Question:
Using EF6 / VS 2013, I have created an ADO.NET Entity Data Model. This model uses three views, stored in SQL Server, to prepare the data in a suitable form from an existing system. One for Users (vw_Users), one for Roles (vw_Roles) and a cross-reference/association view (vw_UserRoles).
When the User and Role entities are mapped, the application compiles and executes without issue. However, when I add the Association between User and Role and map it to the vw_UserRoles view, I get an EntityCommandCompilationException with an inner exception, KeyNotFoundException {"The given key was not present in the dictionary."}.
'''
An exception of type 'System.Data.Entity.Core.EntityCommandCompilationException' occurred in mscorlib.dll but was not handled in user code
Additional information: An error occurred while preparing the command definition. See the inner exception for details.
'''
To me it just feels like a bug but I am new to a lot of the EF and it could be to do with connecting to views. Out of interest I implemented this trick to <URL> but it made no difference.
UPDATE #1: I created a new web application with a new SQL Server database. I created the underlying tables with relationships and a view for each table. When I create a entity model based on the tables, I have no problems -- even with the association. When I created a model from the views, I get the KeyNotFoundException. Note: I have corrected the keys and added and mapped the association on the second, view-based model. You can download the project from here - <URL>
UPDATE #2: I have logged this as an issue with MS @ Codeplex - <URL>
I'm still stumped on this one and am really keen to complete this using a series of views. Any thoughts? Please....?
---
Full Exception:
'''
System.Data.Entity.Core.EntityCommandCompilationException was unhandled by user code
HResult=-<PHONE>
Message=An error occurred while preparing the command definition. See the inner exception for details.
Source=EntityFramework
StackTrace:
at System.Data.Entity.Core.EntityClient.Internal.EntityCommandDefinition..ctor(DbProviderFactory storeProviderFactory, DbCommandTree commandTree, DbInterceptionContext interceptionContext, IDbDependencyResolver resolver, BridgeDataReaderFactory bridgeDataReaderFactory, ColumnMapFactory columnMapFactory)
at System.Data.Entity.Core.EntityClient.Internal.EntityProviderServices.CreateCommandDefinition(DbProviderFactory storeProviderFactory, DbCommandTree commandTree, DbInterceptionContext interceptionContext, IDbDependencyResolver resolver)
at System.Data.Entity.Core.EntityClient.Internal.EntityProviderServices.CreateDbCommandDefinition(DbProviderManifest providerManifest, DbCommandTree commandTree, DbInterceptionContext interceptionContext)
at System.Data.Entity.Core.Common.DbProviderServices.CreateCommandDefinition(DbCommandTree commandTree, DbInterceptionContext interceptionContext)
at System.Data.Entity.Core.Objects.Internal.ObjectQueryExecutionPlanFactory.CreateCommandDefinition(ObjectContext context, DbQueryCommandTree tree)
at System.Data.Entity.Core.Objects.Internal.ObjectQueryExecutionPlanFactory.Prepare(ObjectContext context, DbQueryCommandTree tree, Type elementType, MergeOption mergeOption, Boolean streaming, Span span, IEnumerable'1 compiledQueryParameters, AliasGenerator aliasGenerator)
at System.Data.Entity.Core.Objects.ELinq.ELinqQueryState.GetExecutionPlan(Nullable'1 forMergeOption)
at System.Data.Entity.Core.Objects.ObjectQuery'1.<>c__DisplayClassb.<GetResults>b__a()
at System.Data.Entity.Core.Objects.ObjectContext.ExecuteInTransaction<URL>
at System.Data.Entity.Core.Objects.ObjectQuery'1.<>c__DisplayClassb.<GetResults>b__9()
at System.Data.Entity.SqlServer.DefaultSqlExecutionStrategy.Execute<URL>
at System.Data.Entity.Core.Objects.ObjectQuery'1.GetResults(Nullable'1 forMergeOption)
at System.Data.Entity.Core.Objects.ObjectQuery'1.<System.Collections.Generic.IEnumerable<T>.GetEnumerator>b__0()
at System.Lazy'1.CreateValue()
at System.Lazy'1.LazyInitValue()
at System.Lazy'1.get_Value()
at System.Data.Entity.Internal.LazyEnumerator'1.MoveNext()
at System.Linq.Enumerable.SingleOrDefault<URL>
at System.Data.Entity.Core.Objects.ELinq.ObjectQueryProvider.<GetElementFunction>b__2<URL>
at System.Data.Entity.Core.Objects.ELinq.ObjectQueryProvider.ExecuteSingle<URL>
at System.Data.Entity.Core.Objects.ELinq.ObjectQueryProvider.System.Linq.IQueryProvider.Execute<URL>
at System.Linq.Queryable.SingleOrDefault<URL>
at System.Data.Entity.Internal.Linq.InternalSet'1.FindInStore(WrappedEntityKey key, String keyValuesParamName)
at System.Data.Entity.Internal.Linq.InternalSet'1.Find(Object[] keyValues)
at System.Data.Entity.DbSet'1.Find(Object[] keyValues)
at Mind.Mindlink.Portal.Controllers.HomeController.Index() in c:\Users\James\Documents\Visual Studio 2013\Projects\Mind.Mindlink.Portal\Mind.Mindlink.Portal\Controllers\HomeController.cs:line 13
at lambda_method(Closure , ControllerBase , Object[] )
at System.Web.Mvc.ActionMethodDispatcher.Execute(ControllerBase controller, Object[] parameters)
at System.Web.Mvc.ReflectedActionDescriptor.Execute(ControllerContext controllerContext, IDictionary'2 parameters)
at System.Web.Mvc.ControllerActionInvoker.InvokeActionMethod(ControllerContext controllerContext, ActionDescriptor actionDescriptor, IDictionary'2 parameters)
at System.Web.Mvc.Async.AsyncControllerActionInvoker.ActionInvocation.InvokeSynchronousActionMethod()
at System.Web.Mvc.Async.AsyncControllerActionInvoker.<BeginInvokeSynchronousActionMethod>b__36(IAsyncResult asyncResult, ActionInvocation innerInvokeState)
at System.Web.Mvc.Async.AsyncResultWrapper.WrappedAsyncResult'2.CallEndDelegate(IAsyncResult asyncResult)
at System.Web.Mvc.Async.AsyncResultWrapper.WrappedAsyncResultBase'1.End()
at System.Web.Mvc.Async.AsyncResultWrapper.End<URL>
at System.Web.Mvc.Async.AsyncControllerActionInvoker.EndInvokeActionMethod(IAsyncResult asyncResult)
at System.Web.Mvc.Async.AsyncControllerActionInvoker.AsyncInvocationWithFilters.<InvokeActionMethodFilterAsynchronouslyRecursive>b__3c()
at System.Web.Mvc.Async.AsyncControllerActionInvoker.AsyncInvocationWithFilters.<>c__DisplayClass45.<InvokeActionMethodFilterAsynchronouslyRecursive>b__3e()
InnerException: System.Collections.Generic.KeyNotFoundException
HResult=-<PHONE>
Message=The given key was not present in the dictionary.
Source=mscorlib
StackTrace:
at System.Collections.Generic.Dictionary'2.get_Item(TKey key)
at System.Data.Entity.Core.Mapping.ViewGeneration.Structures.MemberDomainMap.GetDomainInternal(MemberPath path)
at System.Data.Entity.Core.Mapping.ViewGeneration.Structures.MemberDomainMap.GetDomain(MemberPath path)
at System.Data.Entity.Core.Mapping.ViewGeneration.QueryRewriting.FragmentQueryKB.CreateIsOfTypeCondition(MemberPath currentPath, IEnumerable'1 derivedTypes, MemberDomainMap domainMap)
at System.Data.Entity.Core.Mapping.ViewGeneration.QueryRewriting.FragmentQueryKB.CreateAssociationConstraints(EntitySetBase extent, MemberDomainMap domainMap, EdmItemCollection edmItemCollection)
at System.Data.Entity.Core.Mapping.ViewGeneration.ViewgenContext..ctor(ViewTarget viewTarget, EntitySetBase extent, IList'1 extentCells, CqlIdentifiers identifiers, ConfigViewGenerator config, MemberDomainMap queryDomainMap, MemberDomainMap updateDomainMap, StorageEntityContainerMapping entityContainerMapping)
at System.Data.Entity.Core.Mapping.ViewGeneration.ViewGenerator.CreateViewgenContext(EntitySetBase extent, ViewTarget viewTarget, CqlIdentifiers identifiers)
at System.Data.Entity.Core.Mapping.ViewGeneration.ViewGenerator.GenerateDirectionalViewsForExtent(ViewTarget viewTarget, EntitySetBase extent, CqlIdentifiers identifiers, KeyToListMap'2 views)
at System.Data.Entity.Core.Mapping.ViewGeneration.ViewGenerator.GenerateDirectionalViews(ViewTarget viewTarget, CqlIdentifiers identifiers, KeyToListMap'2 views)
at System.Data.Entity.Core.Mapping.ViewGeneration.ViewGenerator.GenerateAllBidirectionalViews(KeyToListMap'2 views, CqlIdentifiers identifiers)
at System.Data.Entity.Core.Mapping.ViewGeneration.ViewgenGatekeeper.GenerateViewsFromCells(List'1 cells, ConfigViewGenerator config, CqlIdentifiers identifiers, StorageEntityContainerMapping containerMapping)
at System.Data.Entity.Core.Mapping.ViewGeneration.ViewgenGatekeeper.GenerateViewsFromMapping(StorageEntityContainerMapping containerMapping, ConfigViewGenerator config)
at System.Data.Entity.Core.Mapping.StorageMappingItemCollection.ViewDictionary.SerializedGenerateViews(StorageEntityContainerMapping entityContainerMap, Dictionary'2 resultDictionary)
at System.Data.Entity.Core.Mapping.StorageMappingItemCollection.ViewDictionary.SerializedGetGeneratedViews(EntityContainer container)
at System.Data.Entity.Core.Common.Utils.Memoizer'2.<>c__DisplayClass2.<Evaluate>b__0()
at System.Data.Entity.Core.Common.Utils.Memoizer'2.Result.GetValue()
at System.Data.Entity.Core.Common.Utils.Memoizer'2.Evaluate(TArg arg)
at System.Data.Entity.Core.Mapping.StorageMappingItemCollection.ViewDictionary.GetGeneratedView(EntitySetBase extent, MetadataWorkspace workspace, StorageMappingItemCollection storageMappingItemCollection)
at System.Data.Entity.Core.Mapping.StorageMappingItemCollection.GetGeneratedView(EntitySetBase extent, MetadataWorkspace workspace)
at System.Data.Entity.Core.Metadata.Edm.MetadataWorkspace.GetGeneratedView(EntitySetBase extent)
at System.Data.Entity.Core.Query.PlanCompiler.PreProcessor.ExpandView(ScanTableOp scanTableOp, IsOfOp& typeFilter)
at System.Data.Entity.Core.Query.PlanCompiler.PreProcessor.ProcessScanTable(Node scanTableNode, ScanTableOp scanTableOp, IsOfOp& typeFilter)
at System.Data.Entity.Core.Query.PlanCompiler.PreProcessor.Visit(ScanTableOp op, Node n)
at System.Data.Entity.Core.Query.InternalTrees.ScanTableOp.Accept<URL>
at System.Data.Entity.Core.Query.InternalTrees.BasicOpVisitorOfT'1.VisitNode(Node n)
at System.Data.Entity.Core.Query.PlanCompiler.SubqueryTrackingVisitor.VisitChildren(Node n)
at System.Data.Entity.Core.Query.PlanCompiler.SubqueryTrackingVisitor.VisitRelOpDefault(RelOp op, Node n)
at System.Data.Entity.Core.Query.PlanCompiler.PreProcessor.Visit(FilterOp op, Node n)
at System.Data.Entity.Core.Query.InternalTrees.FilterOp.Accept<URL>
at System.Data.Entity.Core.Query.InternalTrees.BasicOpVisitorOfT'1.VisitNode(Node n)
at System.Data.Entity.Core.Query.PlanCompiler.SubqueryTrackingVisitor.VisitChildren(Node n)
at System.Data.Entity.Core.Query.PlanCompiler.SubqueryTrackingVisitor.VisitRelOpDefault(RelOp op, Node n)
at System.Data.Entity.Core.Query.InternalTrees.BasicOpVisitorOfT'1.VisitSortOp(SortBaseOp op, Node n)
at System.Data.Entity.Core.Query.InternalTrees.BasicOpVisitorOfT'1.Visit(ConstrainedSortOp op, Node n)
at System.Data.Entity.Core.Query.InternalTrees.ConstrainedSortOp.Accept<URL>
at System.Data.Entity.Core.Query.InternalTrees.BasicOpVisitorOfT'1.VisitNode(Node n)
at System.Data.Entity.Core.Query.PlanCompiler.SubqueryTrackingVisitor.VisitChildren(Node n)
at System.Data.Entity.Core.Query.InternalTrees.BasicOpVisitorOfNode.VisitDefault(Node n)
at System.Data.Entity.Core.Query.InternalTrees.BasicOpVisitorOfNode.VisitPhysicalOpDefault(PhysicalOp op, Node n)
at System.Data.Entity.Core.Query.InternalTrees.BasicOpVisitorOfT'1.Visit(PhysicalProjectOp op, Node n)
at System.Data.Entity.Core.Query.InternalTrees.PhysicalProjectOp.Accept<URL>
at System.Data.Entity.Core.Query.InternalTrees.BasicOpVisitorOfT'1.VisitNode(Node n)
at System.Data.Entity.Core.Query.PlanCompiler.PreProcessor.Process(Dictionary'2& tvfResultKeys)
at System.Data.Entity.Core.Query.PlanCompiler.PreProcessor.Process(PlanCompiler planCompilerState, StructuredTypeInfo& typeInfo, Dictionary'2& tvfResultKeys)
at System.Data.Entity.Core.Query.PlanCompiler.PlanCompiler.Compile(List'1& providerCommands, ColumnMap& resultColumnMap, Int32& columnCount, Set'1& entitySets)
at System.Data.Entity.Core.Query.PlanCompiler.PlanCompiler.Compile(DbCommandTree ctree, List'1& providerCommands, ColumnMap& resultColumnMap, Int32& columnCount, Set'1& entitySets)
at System.Data.Entity.Core.EntityClient.Internal.EntityCommandDefinition..ctor(DbProviderFactory storeProviderFactory, DbCommandTree commandTree, DbInterceptionContext interceptionContext, IDbDependencyResolver resolver, BridgeDataReaderFactory bridgeDataReaderFactory, ColumnMapFactory columnMapFactory)
InnerException:
'''
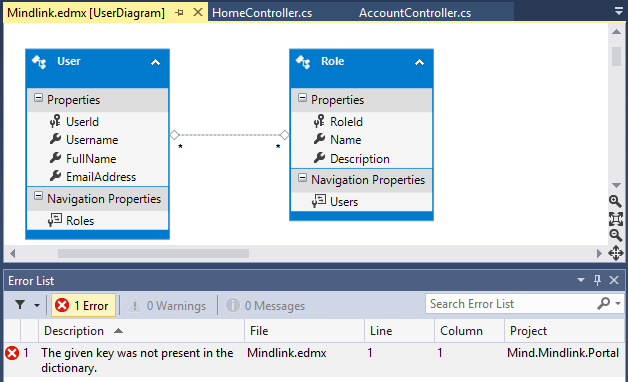
Answer: UPDATE: Identified as a regression as part of the initial EF6 release.
Thanks for reviewing the project for me, @Pawel. If you can put a comment on the CodePlex issue, that would likely aid in it getting some priority. <URL>
On one hand I am happy the issue is repeatable and a likely bug. On the other hand, I just want to get on with doing this in EF 6. I have resorted to completing this in VS 2012 using EF 5 for the meantime. I will update if I uncover anything else.